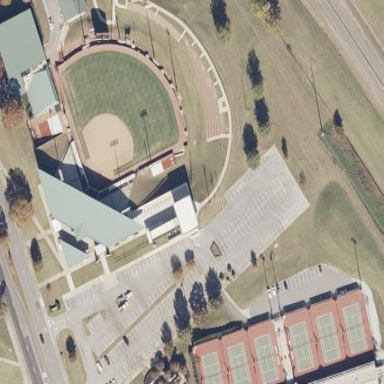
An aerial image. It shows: Softball pitch for leisure sports.